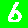
Digit: 6